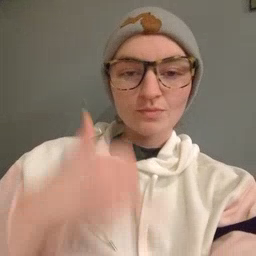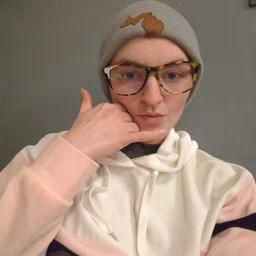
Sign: callonphone